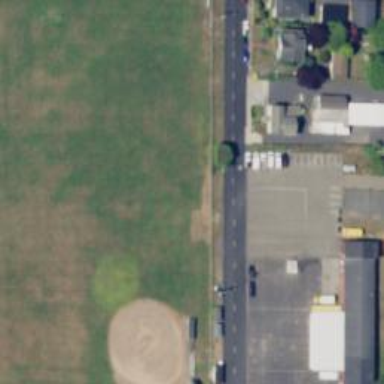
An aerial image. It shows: Baseball pitch for leisure and sports activities.